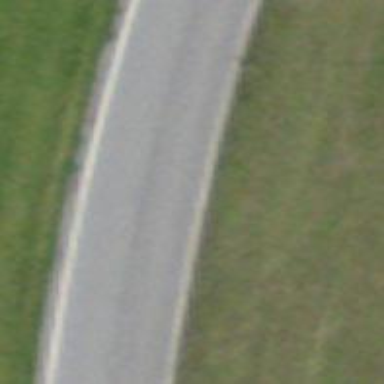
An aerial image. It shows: Paved tertiary road.